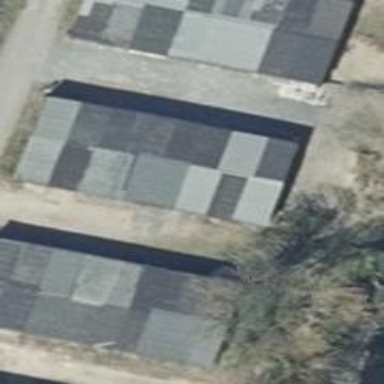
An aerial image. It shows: Group of garages.